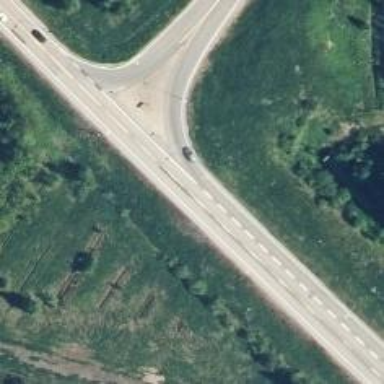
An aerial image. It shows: Asphalt road classified as trunk highway.